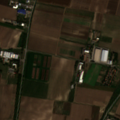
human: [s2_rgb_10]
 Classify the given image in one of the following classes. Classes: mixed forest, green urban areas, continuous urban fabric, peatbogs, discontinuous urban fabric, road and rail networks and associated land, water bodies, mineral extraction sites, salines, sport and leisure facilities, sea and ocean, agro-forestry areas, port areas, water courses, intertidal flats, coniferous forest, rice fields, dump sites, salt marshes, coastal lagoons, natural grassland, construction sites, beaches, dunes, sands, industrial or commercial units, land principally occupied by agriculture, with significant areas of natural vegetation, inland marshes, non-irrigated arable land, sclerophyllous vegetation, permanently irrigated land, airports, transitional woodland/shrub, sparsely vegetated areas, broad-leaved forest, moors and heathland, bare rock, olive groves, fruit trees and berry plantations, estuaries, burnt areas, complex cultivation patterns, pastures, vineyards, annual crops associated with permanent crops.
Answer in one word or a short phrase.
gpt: discontinuous urban fabric, industrial or commercial units, non-irrigated arable land, complex cultivation patterns